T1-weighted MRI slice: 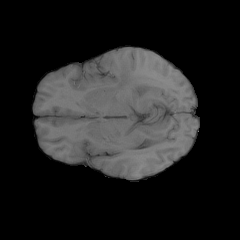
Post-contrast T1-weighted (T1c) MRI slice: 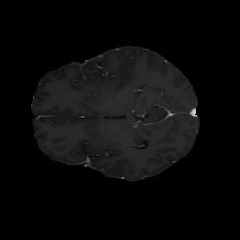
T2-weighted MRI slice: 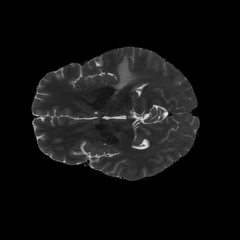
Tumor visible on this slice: yes